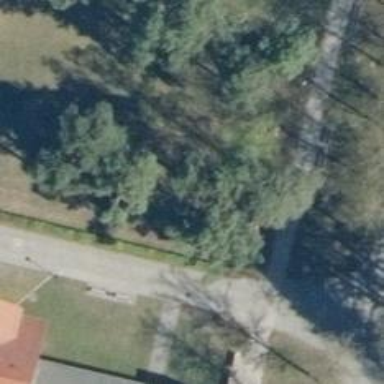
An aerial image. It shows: Evergreen needle-leaved tree.